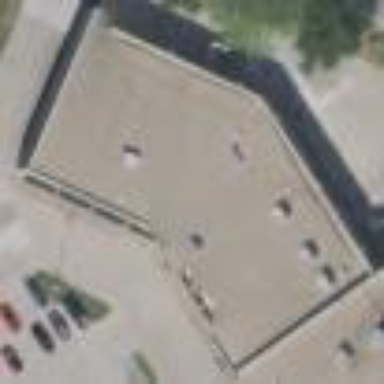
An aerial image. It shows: Retail building.